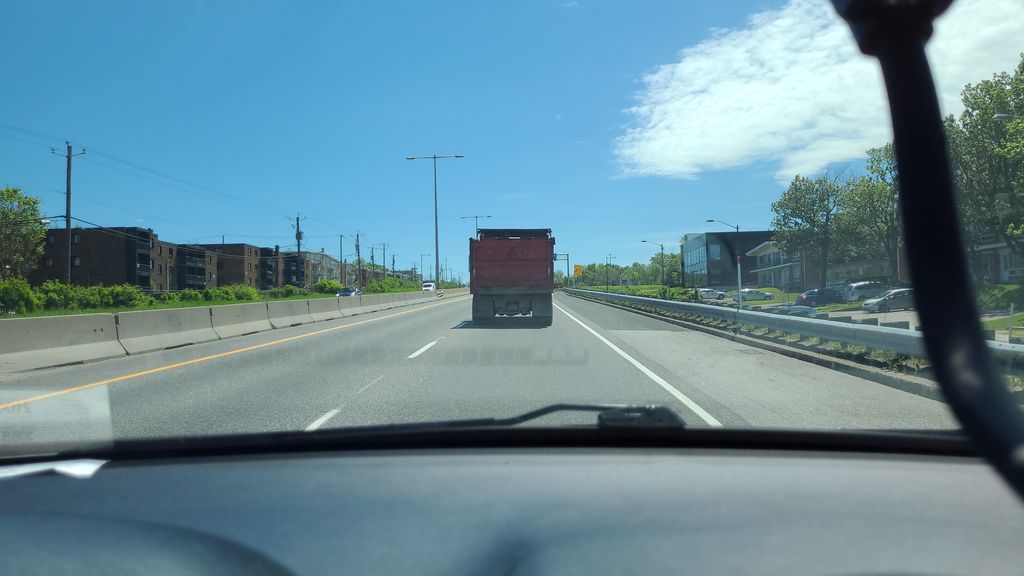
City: quebec_city